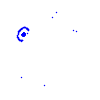
Particle: proton